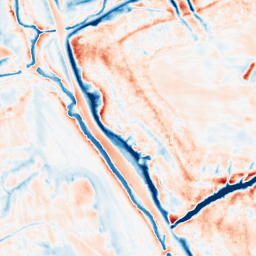
Category: multiscale
Decomposition family: dog_multiscale
Decomposition parameters: sigma_ratio: 1.6
n_scales: 5
base_sigma: 0.5
Upsampling method: bicubic_16x
Upsampling parameters: scale: 16
Upsampling scale: 16